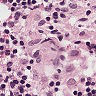
Metastatic tissue present: no